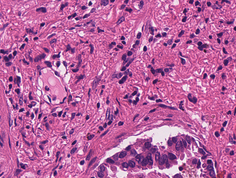
Tumor epithelial tissue: yes
Tumor-associated stroma tissue: yes
Normal tissue: no